Interaction volume radius: 10 \u00c5
Interaction volume height: 40 \u00c5
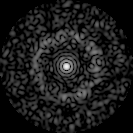
Disorder parameter: 0.829